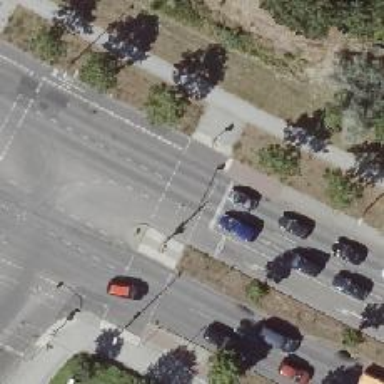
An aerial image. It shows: Road crossing with traffic signals.